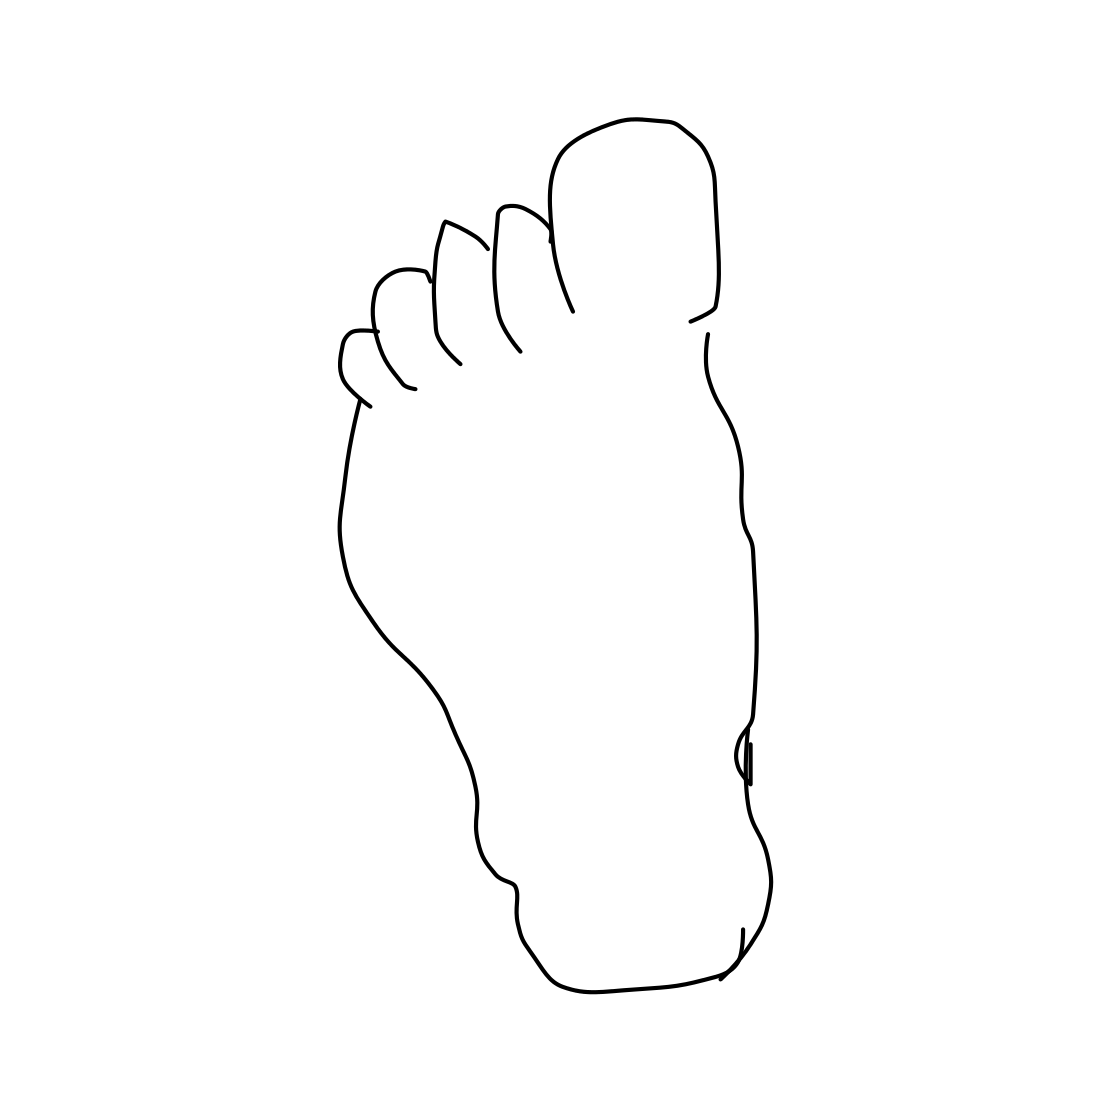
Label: foot